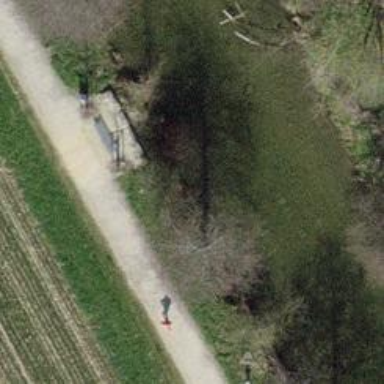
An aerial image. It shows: Bench for seating.